Question: I'm rebuilding my phonegap/cordova app around the latest phonegap platform (2.1) and immeditalely ran in to an error.
The somewhat classic shows up in the output console once the app is launched. into my as shown below and I'm sure it has been done correctly. I've tried about <PHONE> different variations of my domain such as *.quickcore.se , quickcore.se/app www.quickcore.se, <URL>, etc name but with no further success.

So what's going on here? Any idea of how to resolve it? I'm using Xcode 4.5.1
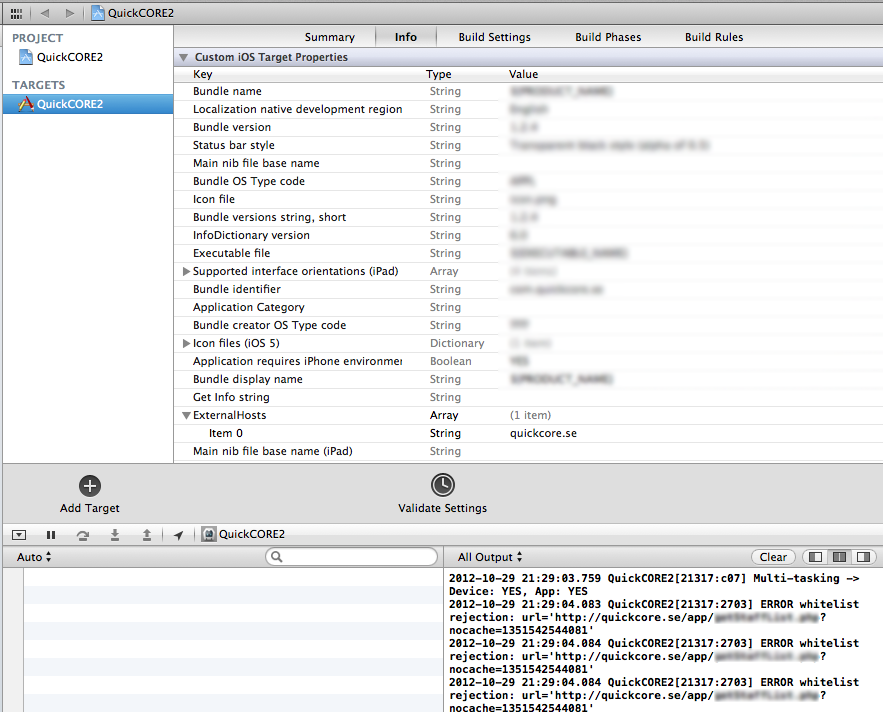
Answer: Looks like you have added 'ExternalHosts' key to the wrong file. The entry needs to be in 'Cordova.plist' in the Resources folder.